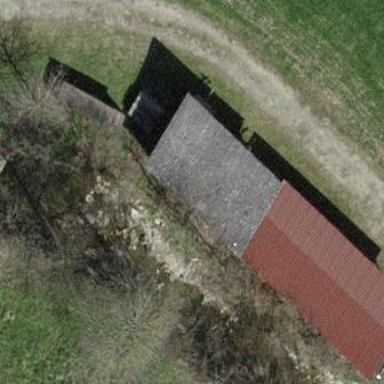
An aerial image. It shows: Building with tiled roof.